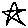
Label: star